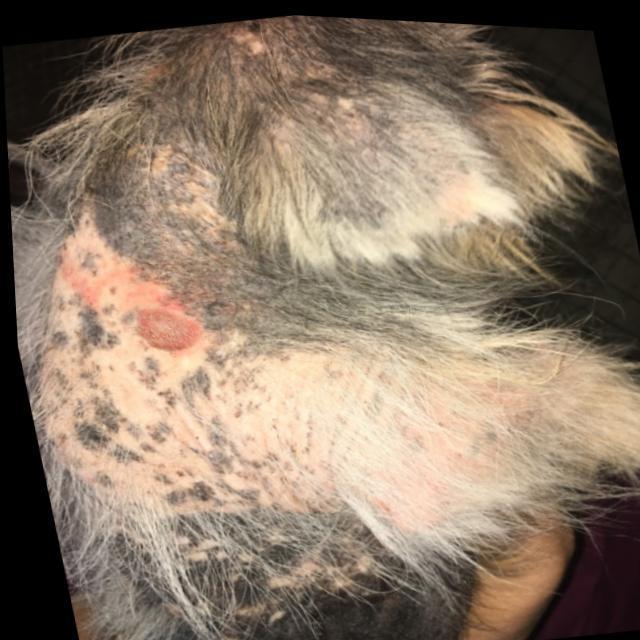
Canine ringworm (Dermatophytosis) — fungal infection caused by Microsporum or Trichophyton. Presents with circular alopecia, scaling, crusting, and broken hairs.